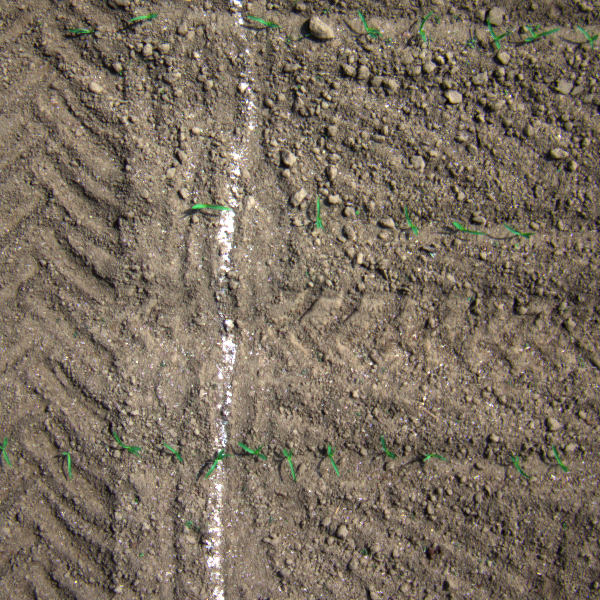
Acquisition date: 2023-05-25
Tile: 0681
Annotated plant instances:
label: maize
label: maize
label: maize
label: maize
label: maize
label: maize
label: maize
label: maize
label: maize
label: maize
label: maize
label: maize
label: maize
label: maize
label: maize
label: maize
label: maize
label: amaranth
label: weed_other
label: amaranth
label: weed_other
label: maize
label: maize
label: maize
label: amaranth
label: weed_other
label: amaranth
label: maize
label: weed_other
label: weed_other
label: weed_other
label: maize
label: amaranth
label: weed_other
label: weed_other
label: weed_other
label: weed_other
label: weed_other
label: amaranth
label: weed_other
label: maize
label: amaranth
label: weed_other
label: weed_other
label: weed_other
label: maize
label: maize
label: weed_other
label: weed_other
label: weed_other
label: weed_other
label: weed_other
label: amaranth
label: weed_other
label: weed_other
label: weed_other
label: weed_other
label: weed_other
label: weed_other
label: weed_other
label: weed_other
label: weed_other
label: weed_other
label: weed_other
label: weed_other
label: weed_other
label: weed_other
label: weed_other
label: weed_other
label: weed_other
label: weed_other
label: weed_other
label: weed_other
label: weed_other
label: weed_other
label: weed_other
label: weed_other
label: weed_other
label: weed_other
label: weed_other
label: weed_other
label: weed_other
label: barnyard_grass
label: barnyard_grass
label: weed_other
label: weed_other
label: weed_other
label: weed_other
label: weed_other
label: weed_other
label: weed_other
label: weed_other
label: weed_other
label: weed_other